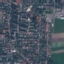
Land use / land cover: Residential